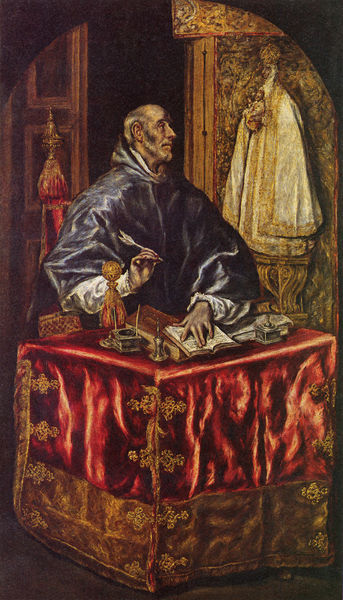
Titel: Der hl. Ildefons
Künstler: El Greco
Standort: Illescas
Institution: Hospital de la Caridad
Schlagwörter: blau, dunkel, feder, gemälde, hand, mann, umhang, weiß, hintergrund, licht, profil, raum, stuhl, tisch, tür, vordergrund, zimmer, rot, tuch, bart, architektur, bibel, samt, bildnis, hände, innenraum, tischtuch, kirche, boden, geistlicher, gewand, gold, kutte, mantel, reich, stickerei, decke, borte, seide, rund, statue, bücher, schreibtisch, rede, türe, bischof, dichter, glanz, glatze, kerze, robe, gedanken, tor, eingang, klingel, buch, kloster, kreuz, jungfrau, pracht, gedanke, stift, tinte, altar, heft, talar, pfarrer, glocke, kanzel, schreiben, messgewand, priester, mönch, predigt, heiliger, schreiber, tintenfass, schreibpult, maria, wandbild, madonna, mutter gottes, el greco, wertvoll, ornat, schreibfeder, sakristei, abt, orthodox, greco, gelehre, inspiration, schreibne, schreibzeug, tintenfässchen, tintnefass